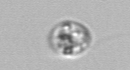
Label: Amoeba